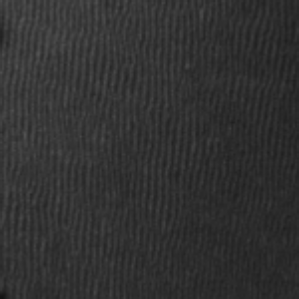
Label: frost